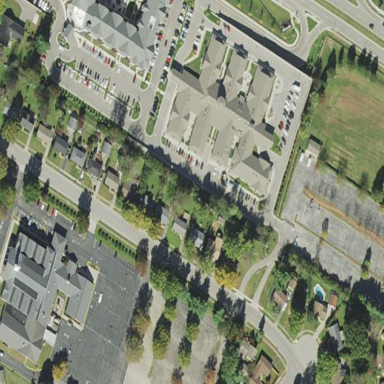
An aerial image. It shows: Nursing home building.